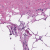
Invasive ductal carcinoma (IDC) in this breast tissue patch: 0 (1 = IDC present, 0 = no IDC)